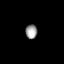
Tissue: lung
Cell type: Epithelial cells
Senescence score: 0.1743
Nuclear area (px): 162
Mean DAPI intensity: 155.66